Chest X-ray. View position: PA
Patient age: 37
Patient sex: F
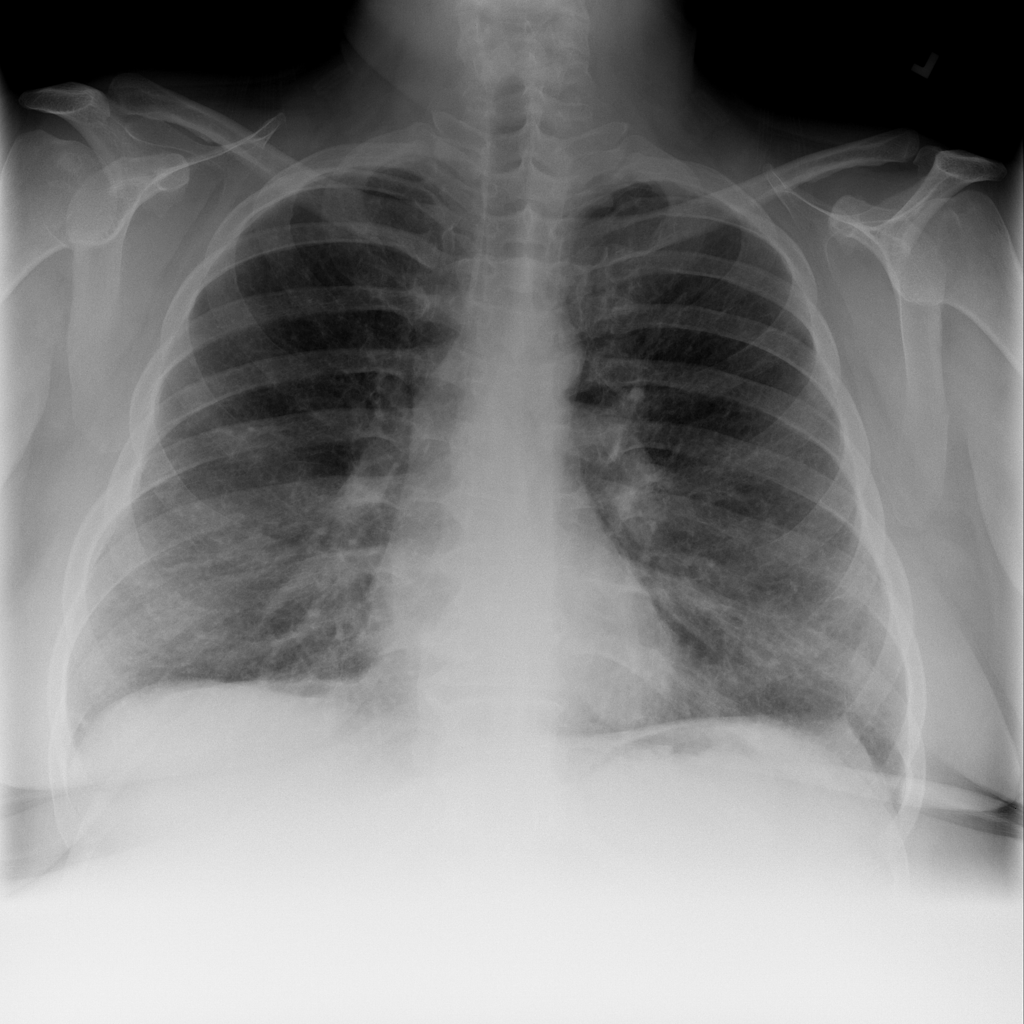
Finding: Pneumothorax